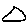
Label: triangle